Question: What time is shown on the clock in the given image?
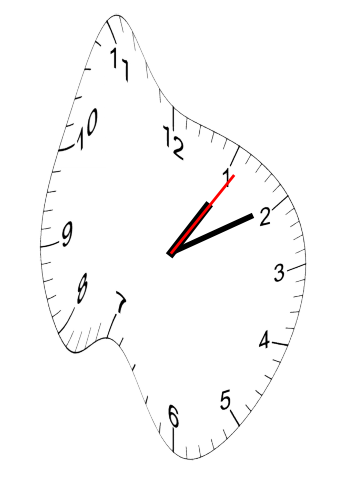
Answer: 01:10:06